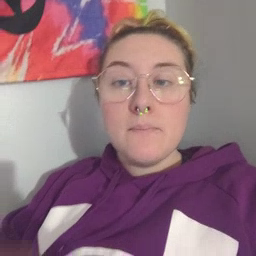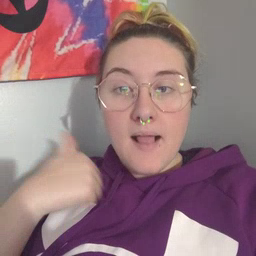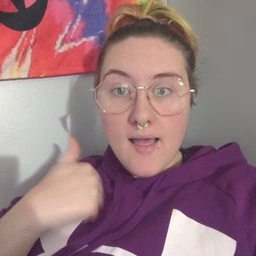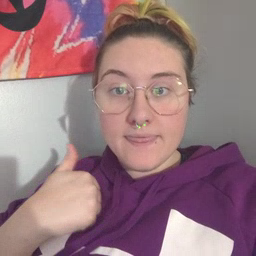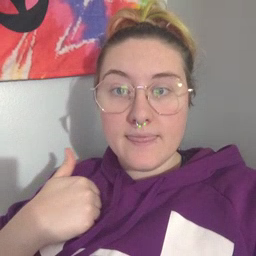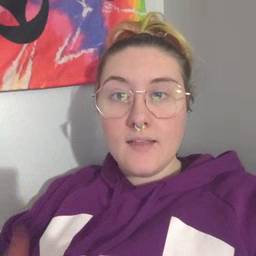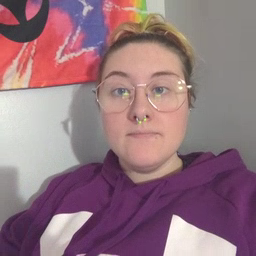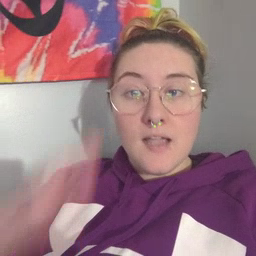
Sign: bath